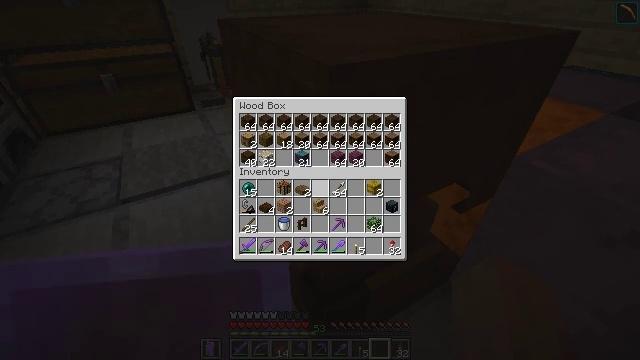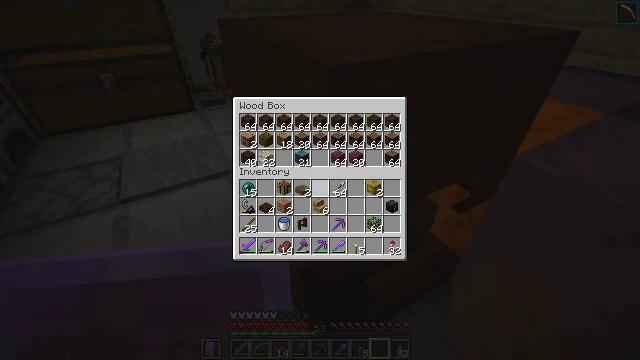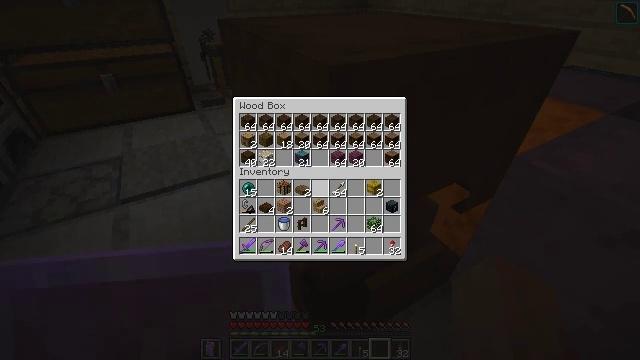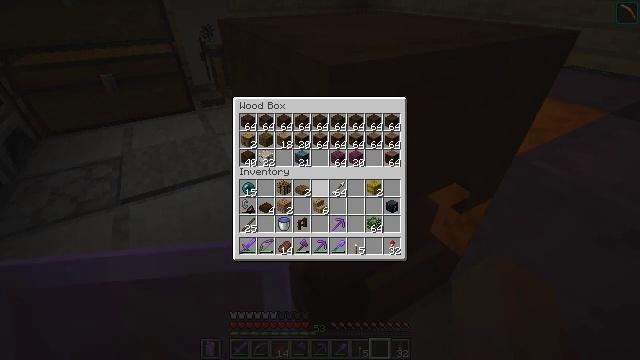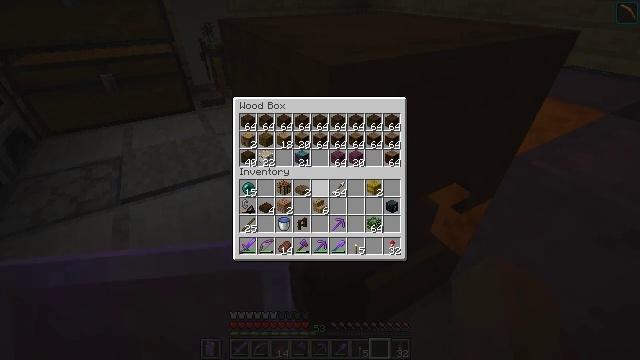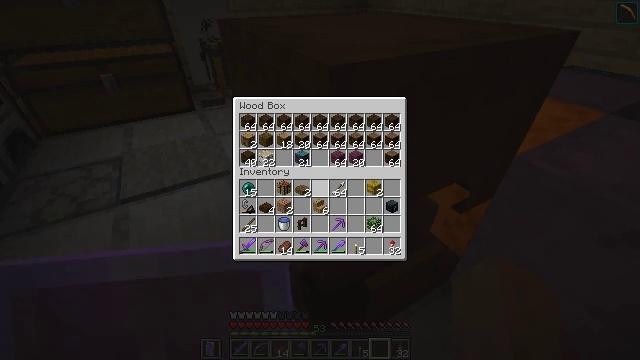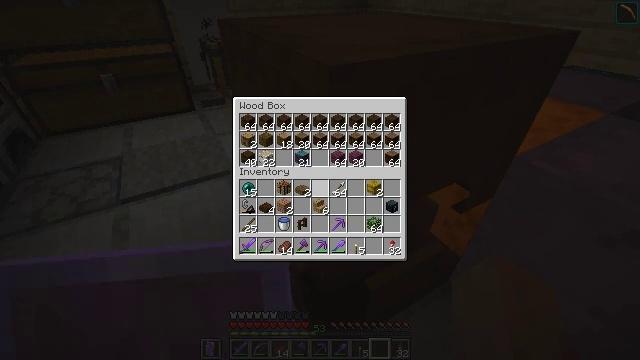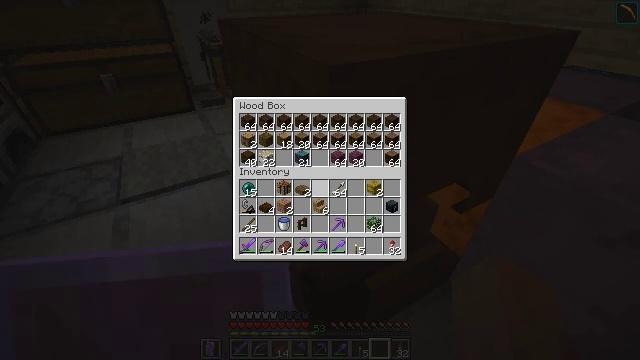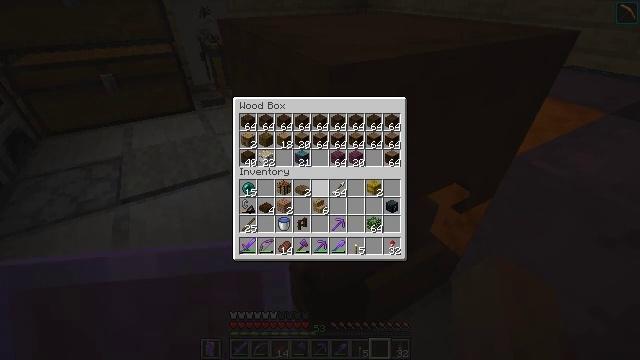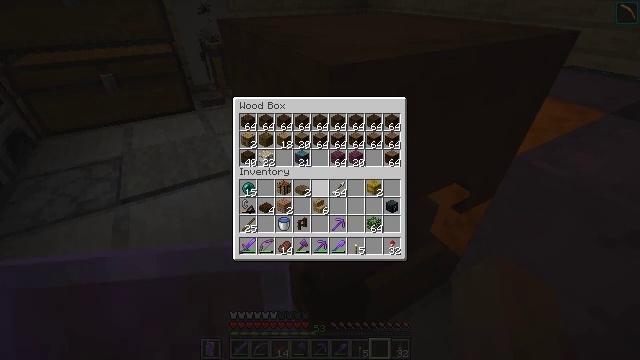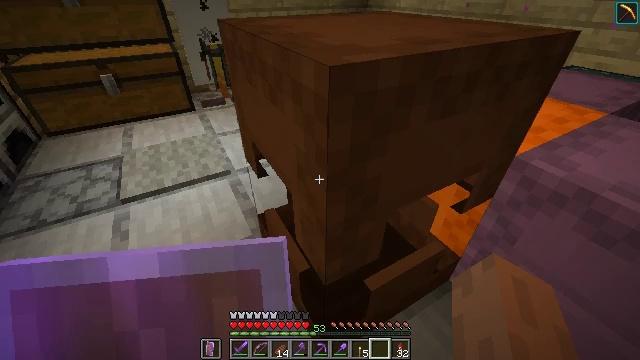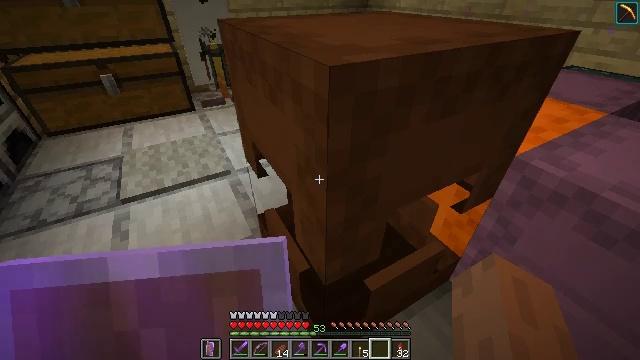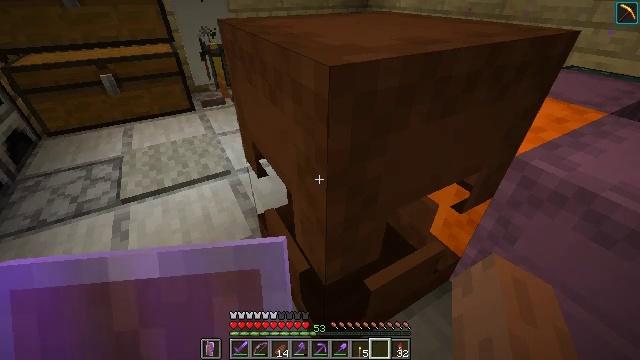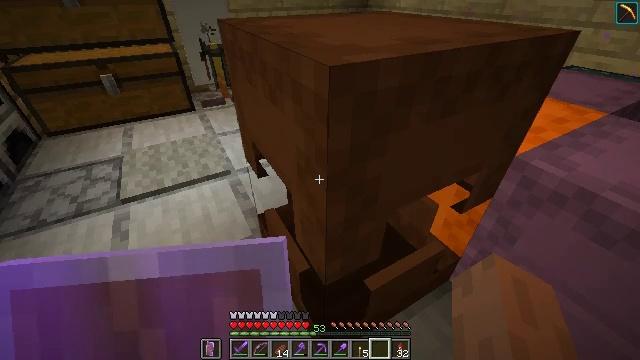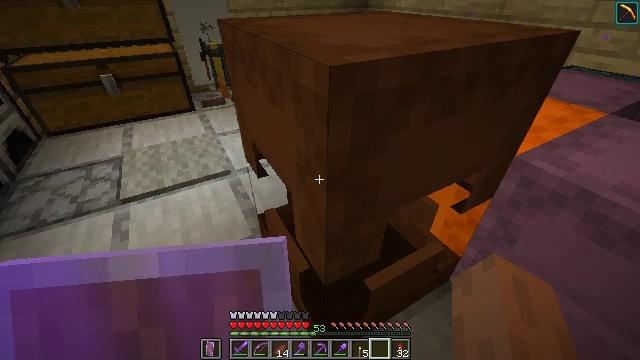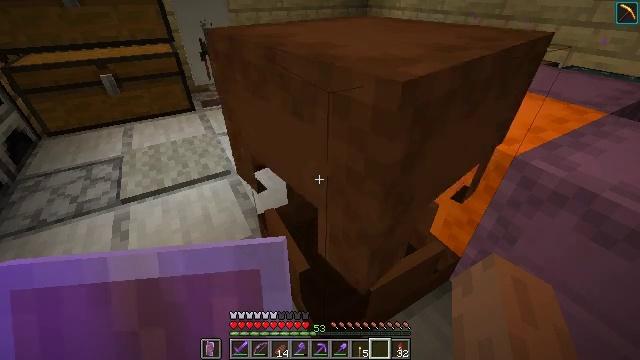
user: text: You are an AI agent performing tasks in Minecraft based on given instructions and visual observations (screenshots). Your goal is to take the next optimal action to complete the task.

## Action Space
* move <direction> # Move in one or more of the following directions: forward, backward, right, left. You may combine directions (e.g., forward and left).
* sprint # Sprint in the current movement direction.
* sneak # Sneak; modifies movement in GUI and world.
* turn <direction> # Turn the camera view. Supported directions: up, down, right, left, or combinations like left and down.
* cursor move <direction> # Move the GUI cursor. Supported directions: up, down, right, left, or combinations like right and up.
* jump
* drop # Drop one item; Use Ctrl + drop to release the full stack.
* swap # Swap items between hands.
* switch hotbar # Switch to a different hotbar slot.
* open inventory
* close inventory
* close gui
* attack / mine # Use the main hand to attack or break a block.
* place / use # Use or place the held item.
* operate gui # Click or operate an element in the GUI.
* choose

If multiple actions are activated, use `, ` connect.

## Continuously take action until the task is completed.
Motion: motion action
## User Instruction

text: Collect the brown shulker box for storage.
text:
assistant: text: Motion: no_op
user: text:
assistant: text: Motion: no_op
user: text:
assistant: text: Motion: no_op
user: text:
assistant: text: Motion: no_op
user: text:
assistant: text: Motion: no_op
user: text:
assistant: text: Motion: no_op
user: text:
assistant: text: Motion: no_op
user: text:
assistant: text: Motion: no_op
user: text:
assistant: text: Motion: no_op
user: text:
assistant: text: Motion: no_op
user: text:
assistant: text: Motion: no_op
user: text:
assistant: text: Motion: no_op
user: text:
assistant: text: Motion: no_op
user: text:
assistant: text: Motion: no_op
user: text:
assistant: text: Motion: no_op
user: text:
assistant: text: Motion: no_op
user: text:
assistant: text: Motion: no_op
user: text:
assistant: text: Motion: no_op
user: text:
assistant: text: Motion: no_op
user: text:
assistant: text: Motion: no_op
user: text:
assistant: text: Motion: no_op
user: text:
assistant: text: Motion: no_op
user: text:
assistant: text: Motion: no_op
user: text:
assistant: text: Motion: no_op
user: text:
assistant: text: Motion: no_op
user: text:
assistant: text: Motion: turn right and up
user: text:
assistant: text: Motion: turn right and up
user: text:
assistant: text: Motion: turn right and up
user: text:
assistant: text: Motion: turn right
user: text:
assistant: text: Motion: no_op